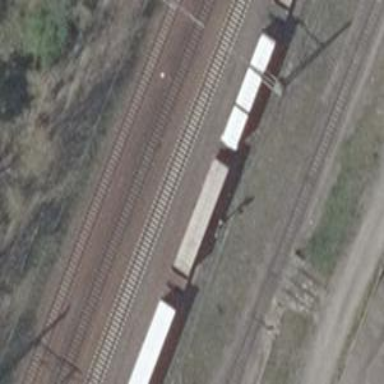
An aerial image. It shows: Railway signal.